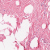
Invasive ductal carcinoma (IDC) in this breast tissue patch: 0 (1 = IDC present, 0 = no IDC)